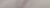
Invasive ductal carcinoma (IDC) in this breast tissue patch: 0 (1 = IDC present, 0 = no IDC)